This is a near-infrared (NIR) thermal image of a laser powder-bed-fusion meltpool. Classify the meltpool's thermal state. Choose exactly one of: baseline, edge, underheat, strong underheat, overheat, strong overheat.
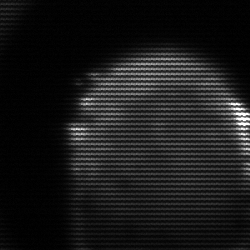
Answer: edge